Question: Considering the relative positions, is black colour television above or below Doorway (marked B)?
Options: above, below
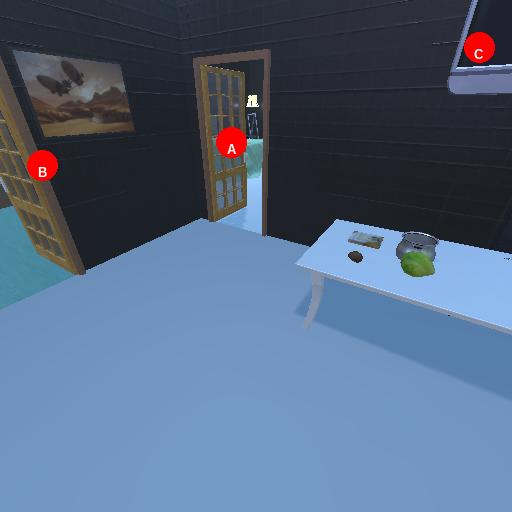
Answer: above